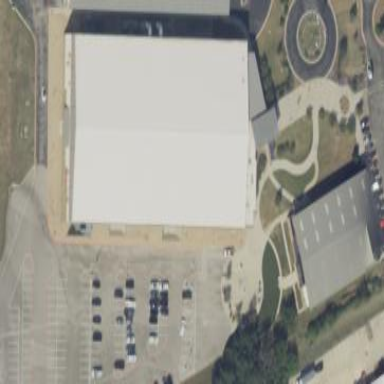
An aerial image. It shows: Sports center building.